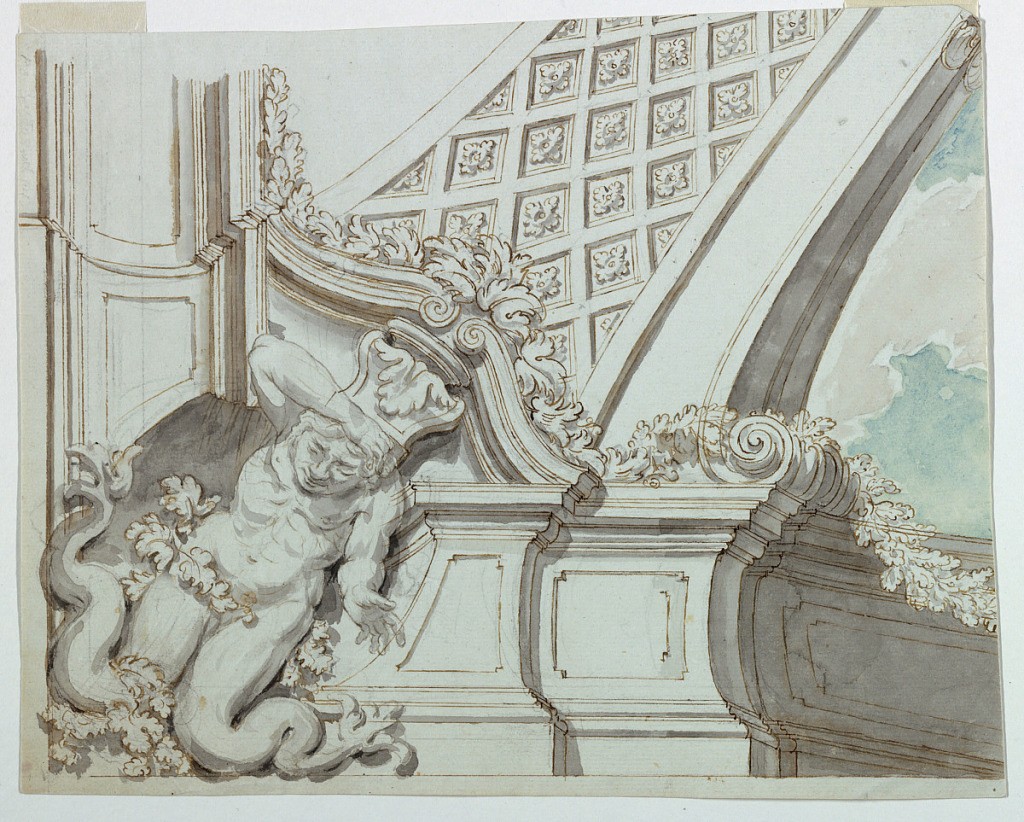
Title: Project for a Painted Ceiling
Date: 1750–1800
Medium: Black chalk, pen and ink, brush and watercolor, bistre on paper
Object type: Drawing
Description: A coffered arch rises obliquely from a parapet. A kneeling merman supports a bracket under a pediment in the corner. Clouded sky at right.